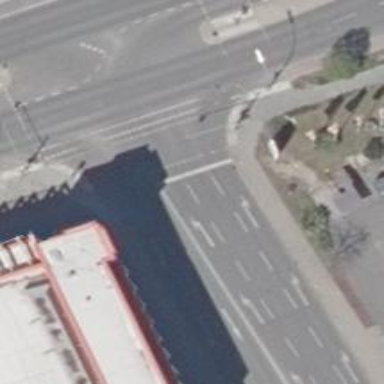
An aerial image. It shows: Road with traffic signals.